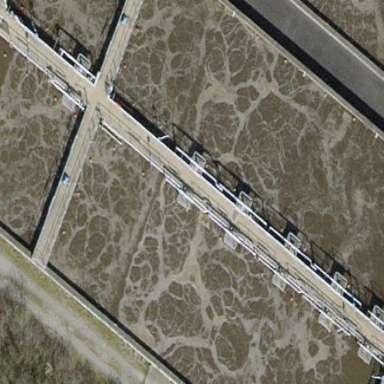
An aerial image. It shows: Image of wastewater.